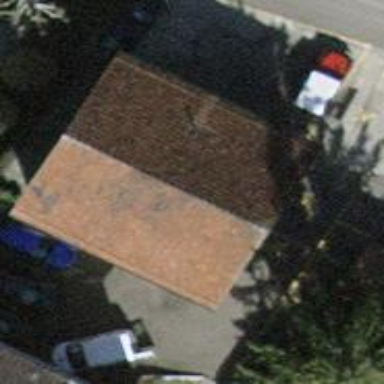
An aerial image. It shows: Car shop.